Interaction volume radius: 10 \u00c5
Interaction volume height: 15 \u00c5
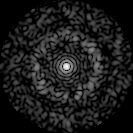
Disorder parameter: 0.8321